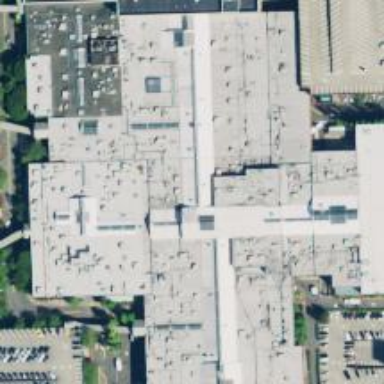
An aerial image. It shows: Retail building which is mall.